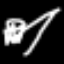
Label: pants